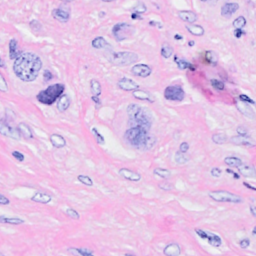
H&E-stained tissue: Breast